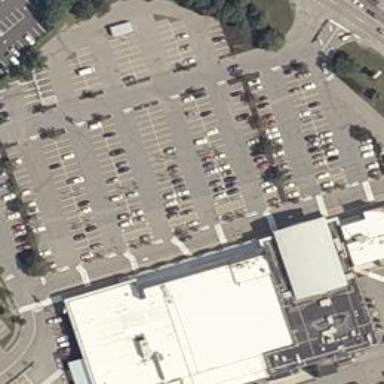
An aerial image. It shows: Supermarket located in building.